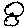
Label: cloud